Question:
I try to make a er diagram, and my professor told me that the the er diagram still only support one product per order, how can i make the order support multiple products?
the image link is in the description
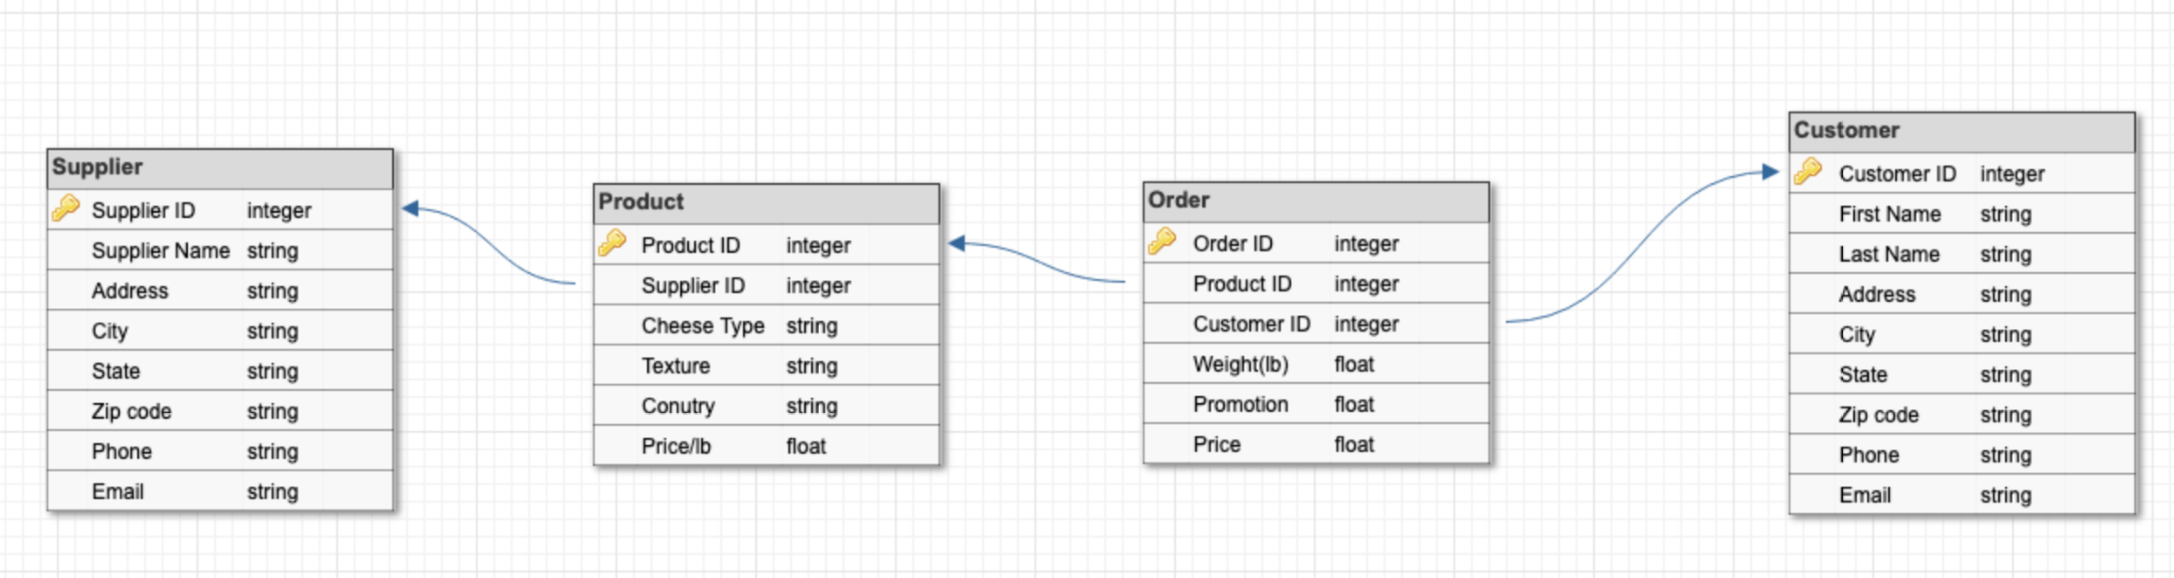
Answer: You need to add an 'OrderLine' entity:
You should also remove everything except 'Order ID' and 'Customer ID' from 'Order'.
For each product you want to add to an order you add an 'OrderLine' that links the 'Product ID' and the 'Order ID'.